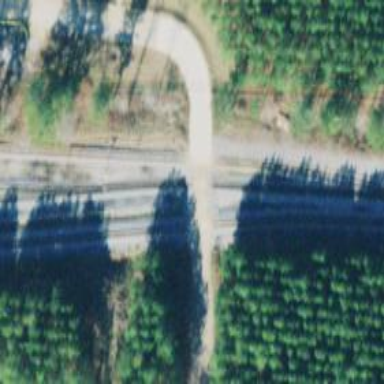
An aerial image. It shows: Level crossing along the railway.